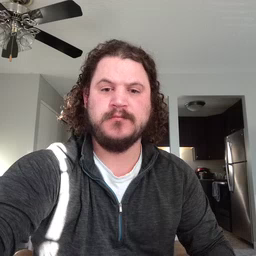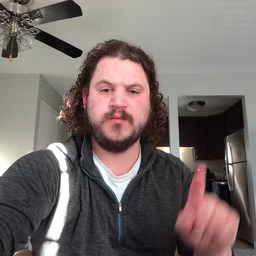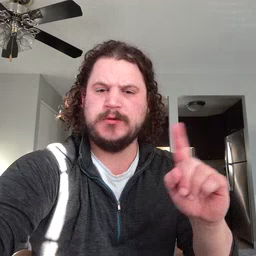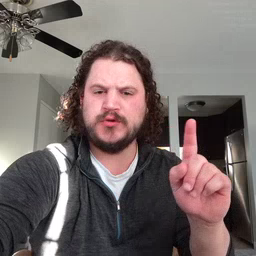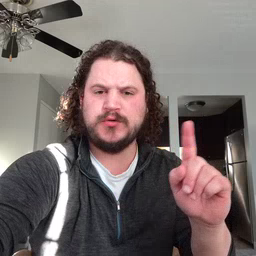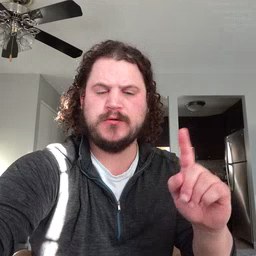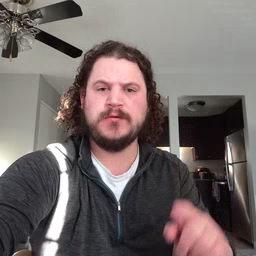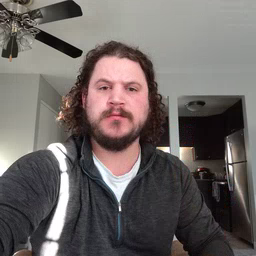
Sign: where